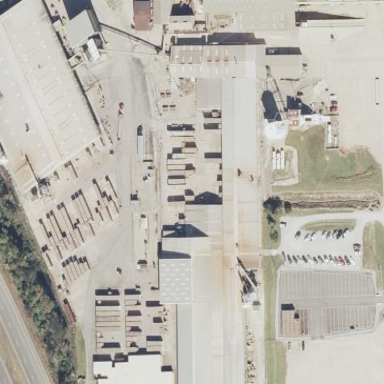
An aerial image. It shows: Industrial area with brickyard. It features various works and structures made of bricks.